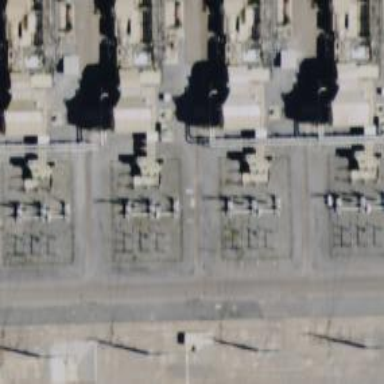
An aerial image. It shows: Gas turbine generator is in use.